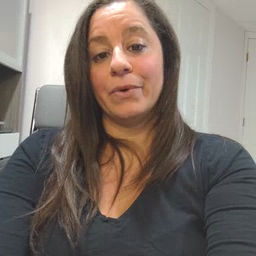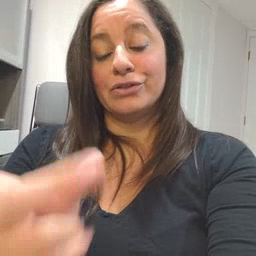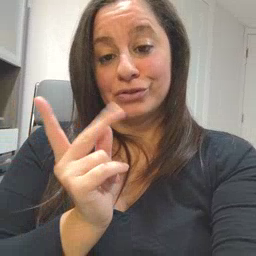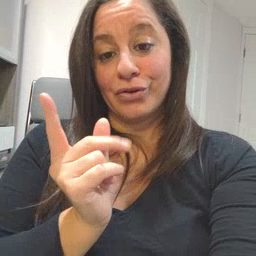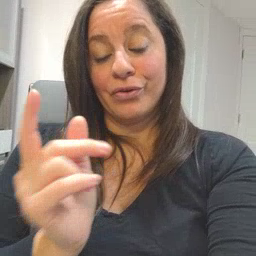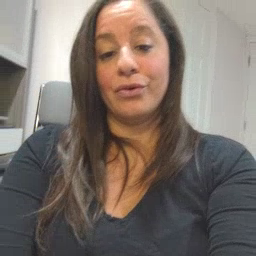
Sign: dog